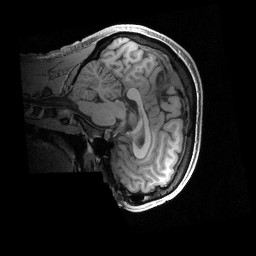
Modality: T1w
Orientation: sagittal
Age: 39
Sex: male
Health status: ill
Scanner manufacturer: siemens
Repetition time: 2.4 s
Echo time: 0.00231 s